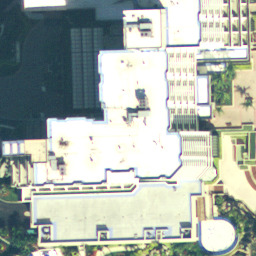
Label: buildings